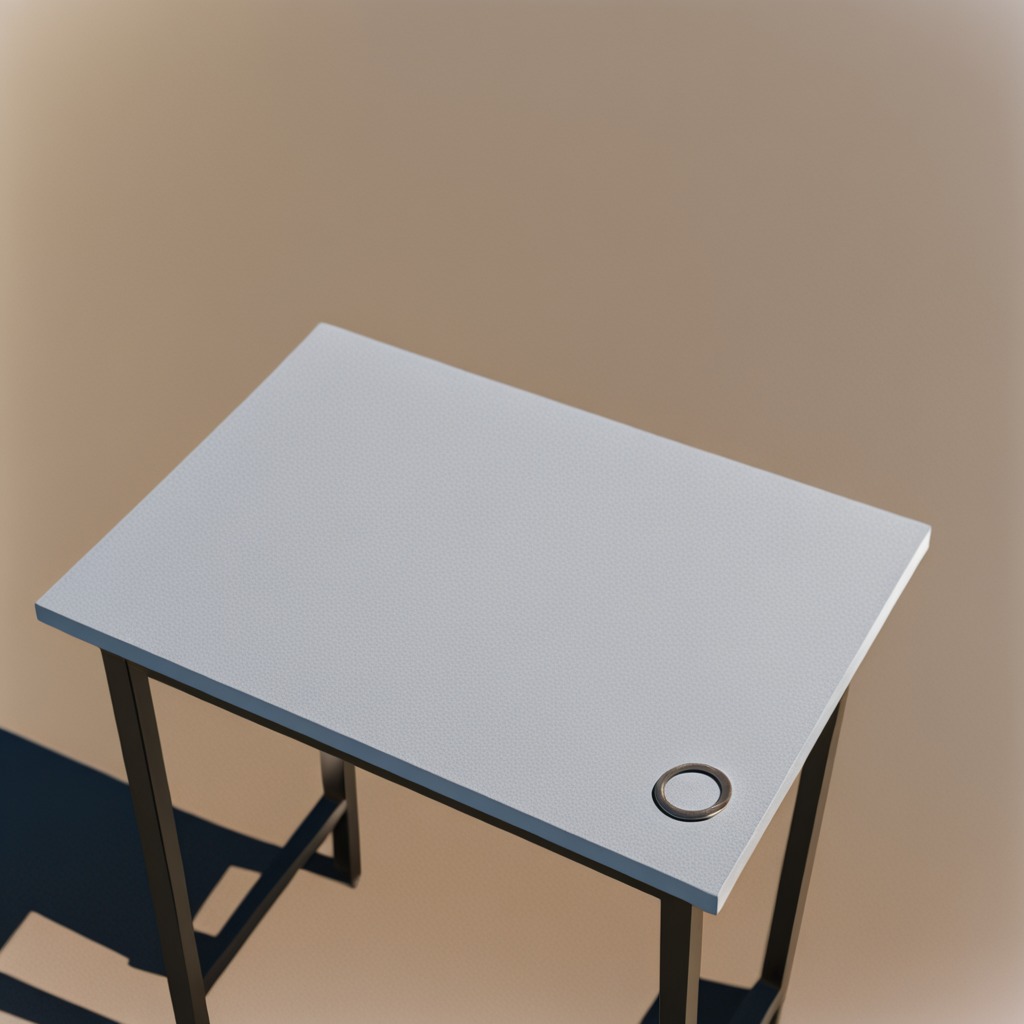
A flat metal washer is lying on a utility table.